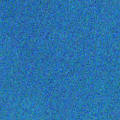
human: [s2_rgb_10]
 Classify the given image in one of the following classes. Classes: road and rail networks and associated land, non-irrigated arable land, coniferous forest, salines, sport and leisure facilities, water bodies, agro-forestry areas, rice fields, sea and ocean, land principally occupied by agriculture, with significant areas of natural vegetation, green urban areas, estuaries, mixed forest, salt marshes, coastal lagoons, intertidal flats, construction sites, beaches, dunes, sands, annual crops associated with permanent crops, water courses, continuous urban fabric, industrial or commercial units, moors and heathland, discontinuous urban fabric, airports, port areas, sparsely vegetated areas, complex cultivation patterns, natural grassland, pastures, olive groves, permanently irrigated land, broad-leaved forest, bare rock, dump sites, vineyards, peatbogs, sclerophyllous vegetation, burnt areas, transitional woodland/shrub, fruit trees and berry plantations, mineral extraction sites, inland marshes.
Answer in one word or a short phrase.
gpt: sea and ocean